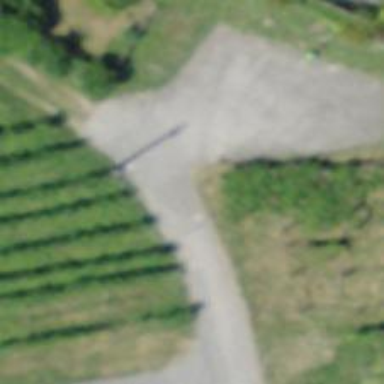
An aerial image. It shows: Unpaved driveway that serves as service road.